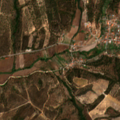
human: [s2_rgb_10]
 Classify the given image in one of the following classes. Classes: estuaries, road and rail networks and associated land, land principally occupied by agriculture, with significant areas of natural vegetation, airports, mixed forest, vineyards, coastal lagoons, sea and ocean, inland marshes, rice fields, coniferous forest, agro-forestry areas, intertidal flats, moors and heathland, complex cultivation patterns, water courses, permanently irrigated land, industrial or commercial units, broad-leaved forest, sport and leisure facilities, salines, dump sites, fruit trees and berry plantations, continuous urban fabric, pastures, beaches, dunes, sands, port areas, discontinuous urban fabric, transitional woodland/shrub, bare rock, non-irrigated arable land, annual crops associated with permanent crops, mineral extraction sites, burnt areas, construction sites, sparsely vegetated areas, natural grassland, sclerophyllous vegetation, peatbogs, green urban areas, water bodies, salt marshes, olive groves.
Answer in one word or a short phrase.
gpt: permanently irrigated land, complex cultivation patterns, land principally occupied by agriculture, with significant areas of natural vegetation, broad-leaved forest, transitional woodland/shrub